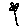
Label: flower